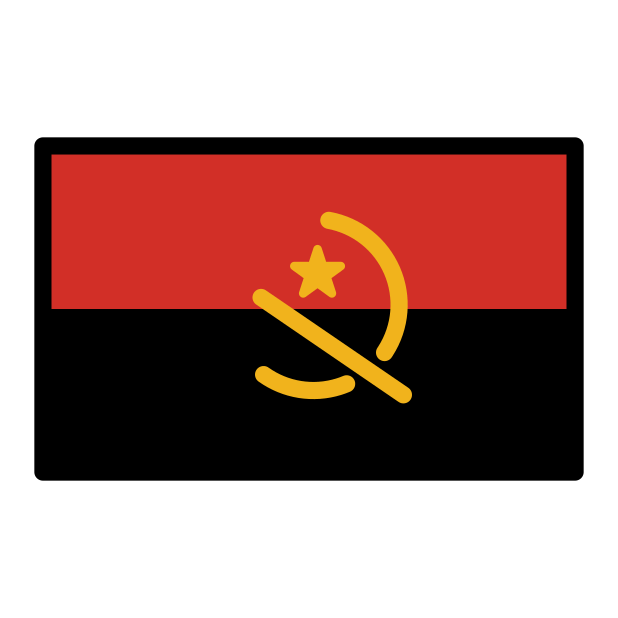
flag: Angola